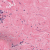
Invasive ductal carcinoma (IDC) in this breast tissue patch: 1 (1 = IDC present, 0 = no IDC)